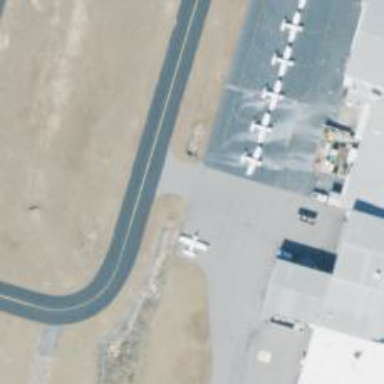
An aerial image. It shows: Image of taxiway at airport.